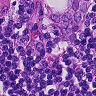
Metastatic tissue present: yes